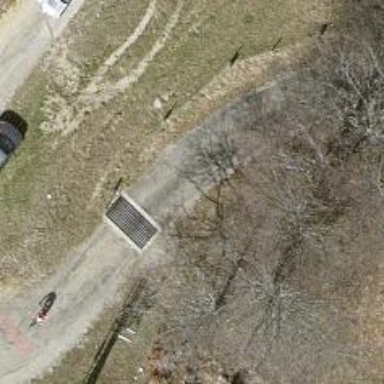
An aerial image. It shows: Cattle grid barrier.